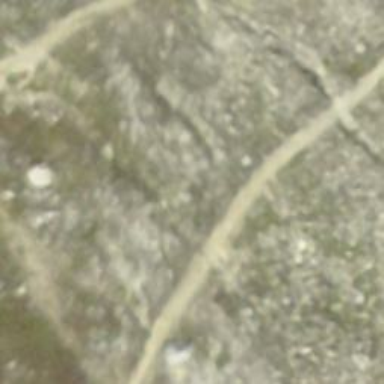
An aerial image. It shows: Path.